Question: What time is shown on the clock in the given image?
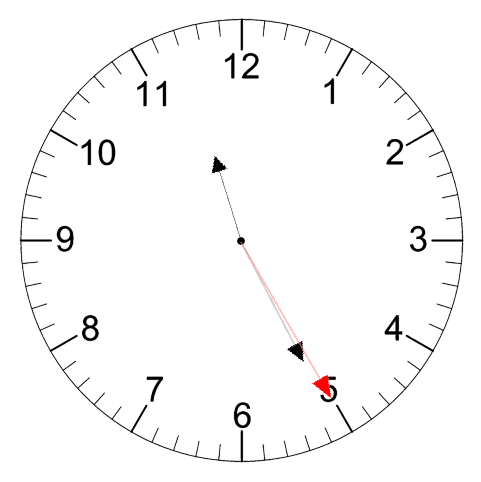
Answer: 11:25:25